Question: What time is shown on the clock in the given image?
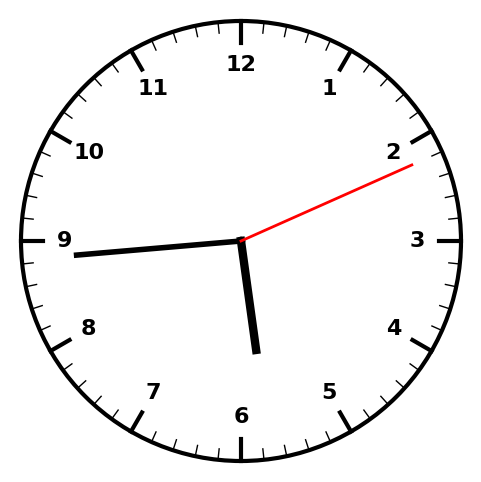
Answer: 05:44:11